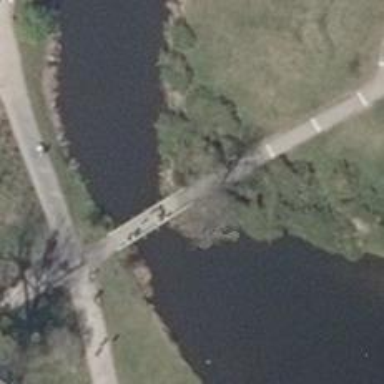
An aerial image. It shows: Footway on bridge.